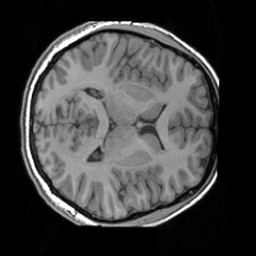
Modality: T1w
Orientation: axial
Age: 19
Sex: female
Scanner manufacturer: siemens
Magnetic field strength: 3 T
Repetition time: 1.63 s
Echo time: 0.00311 s